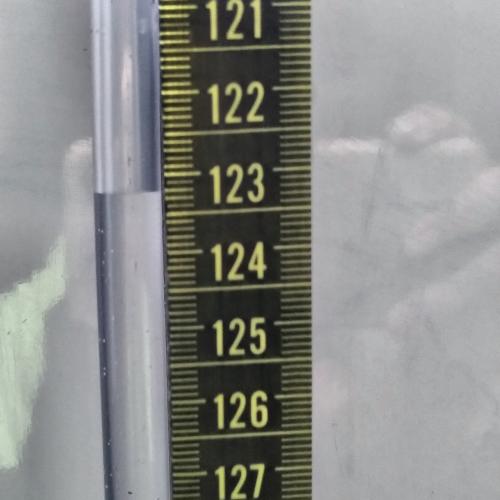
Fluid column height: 123.2 cm